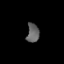
Tissue: prostate
Cell type: T cells
Senescence score: 0.3204
Nuclear area (px): 229
Mean DAPI intensity: 97.93